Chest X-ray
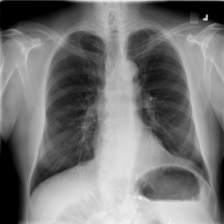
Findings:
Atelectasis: negative
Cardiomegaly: negative
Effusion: negative
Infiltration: negative
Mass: negative
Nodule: positive
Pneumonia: negative
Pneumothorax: negative
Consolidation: negative
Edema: negative
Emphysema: negative
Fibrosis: negative
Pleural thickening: negative
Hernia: negative